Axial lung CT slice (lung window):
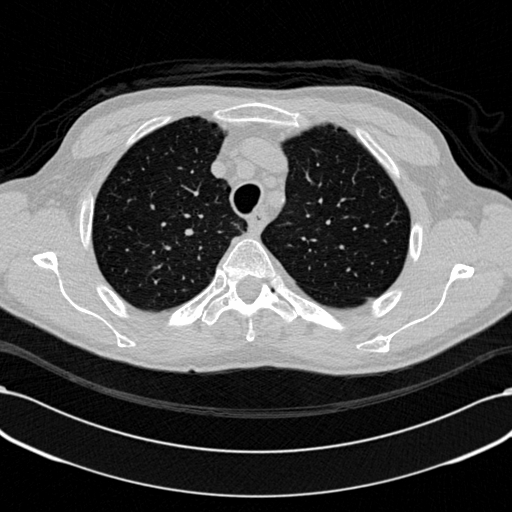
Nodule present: no